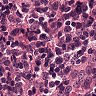
Metastatic tissue present: no